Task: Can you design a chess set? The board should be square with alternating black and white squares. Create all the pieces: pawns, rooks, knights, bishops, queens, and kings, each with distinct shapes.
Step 1552:
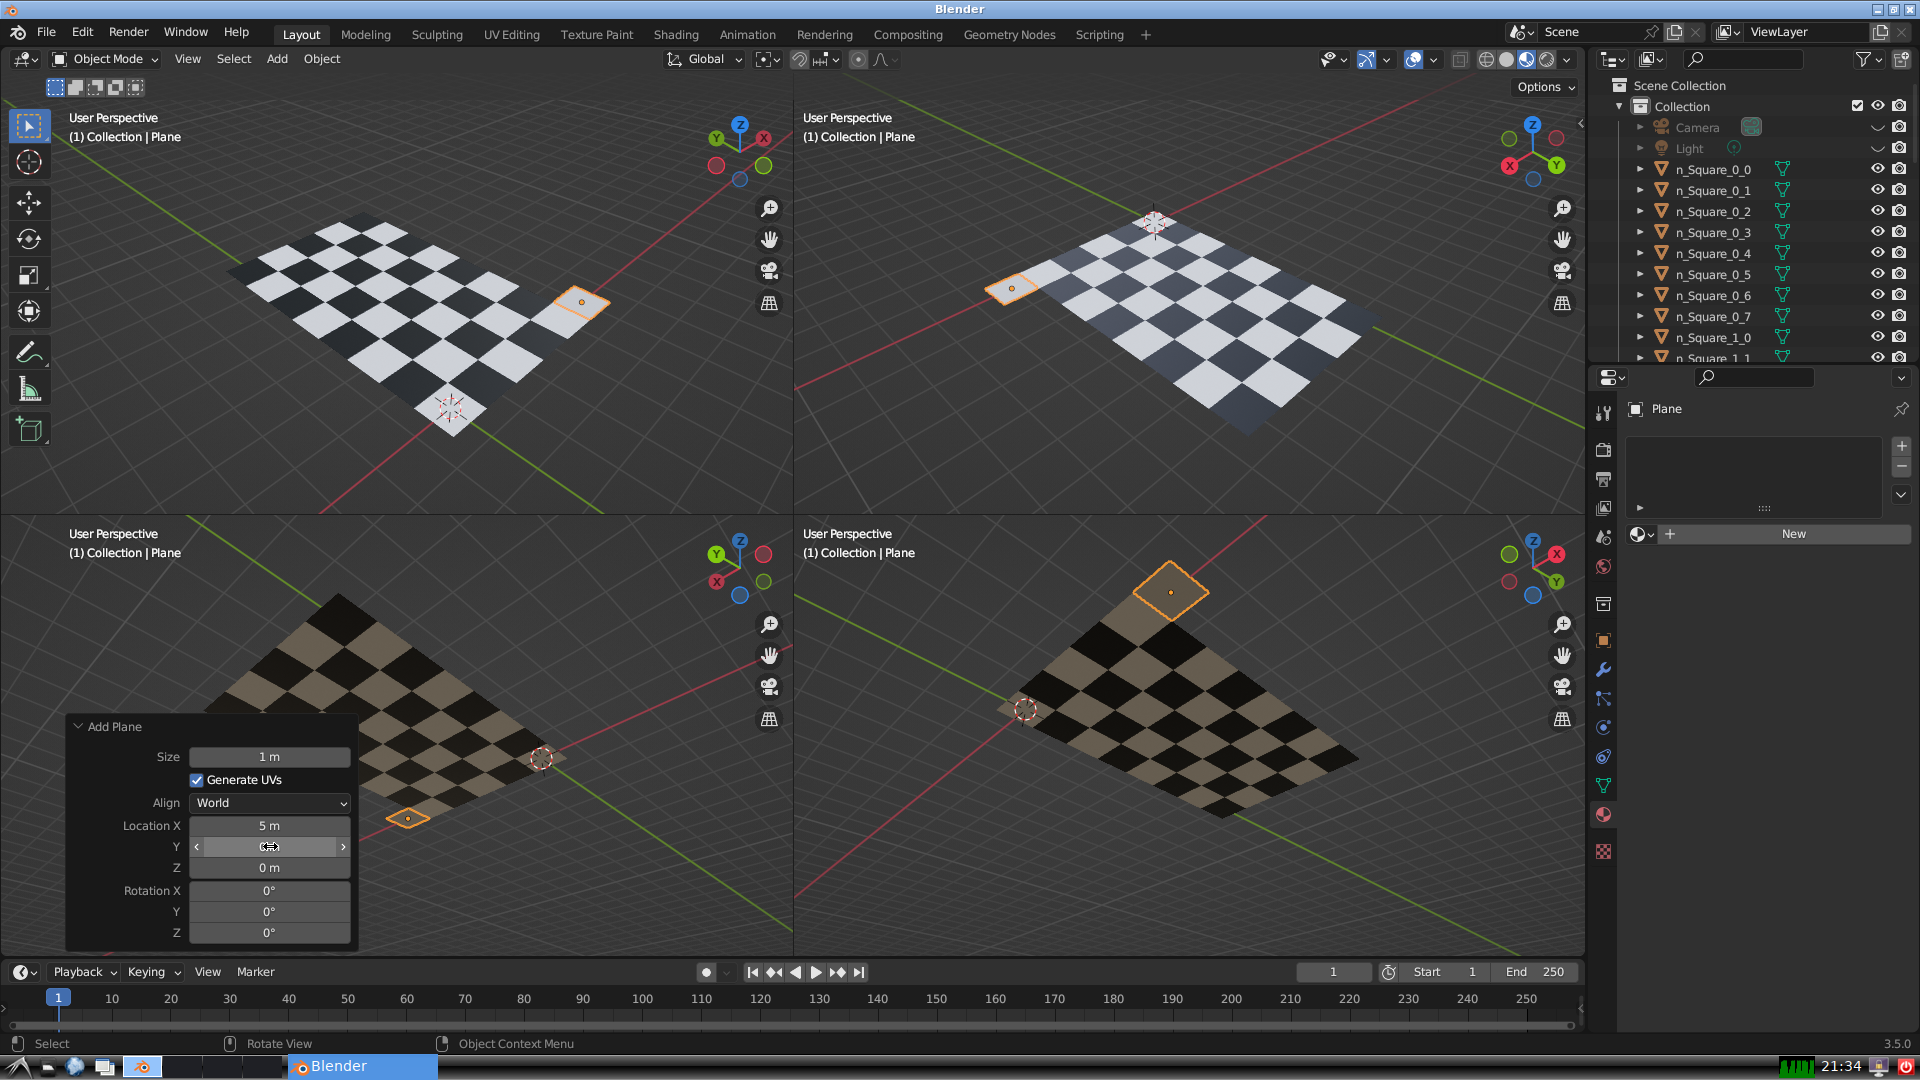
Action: {"mouse_move": [270, 867]}